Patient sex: M
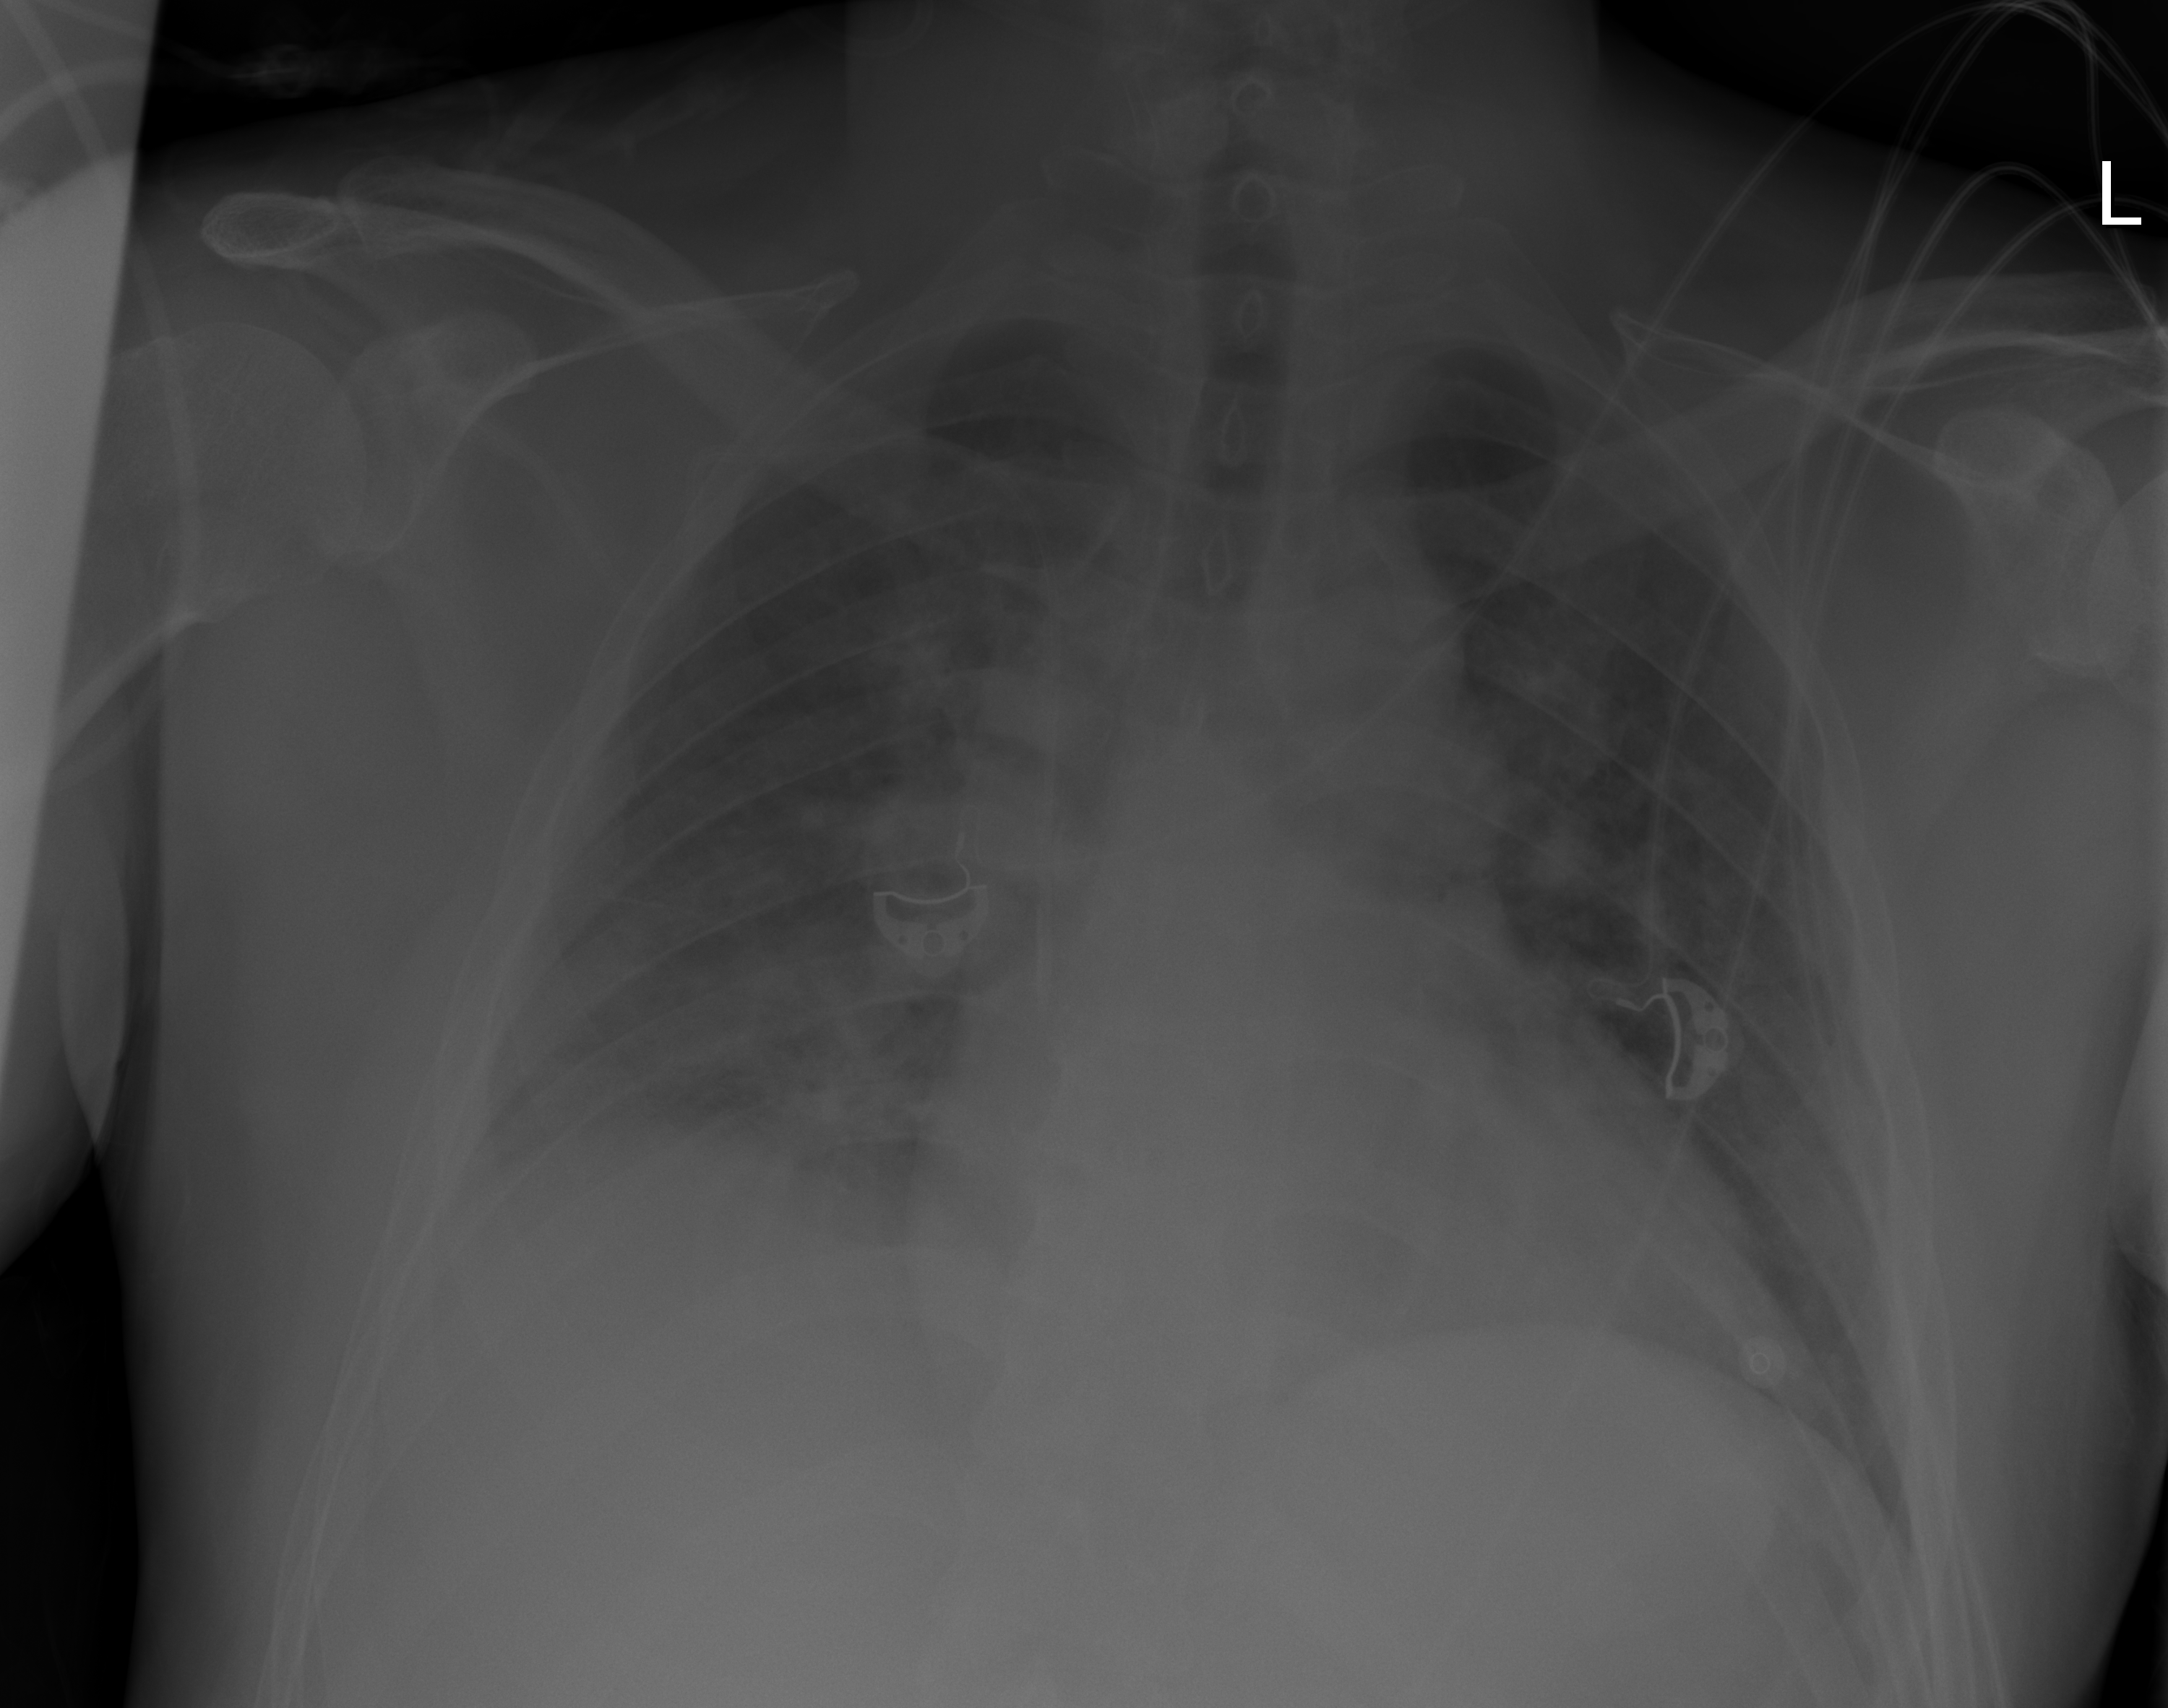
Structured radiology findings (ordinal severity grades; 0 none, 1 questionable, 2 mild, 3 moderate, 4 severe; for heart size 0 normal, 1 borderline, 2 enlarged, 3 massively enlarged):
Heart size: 1
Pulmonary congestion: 2
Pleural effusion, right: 2
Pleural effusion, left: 0
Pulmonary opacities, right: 2
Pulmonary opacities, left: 2
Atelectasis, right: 2
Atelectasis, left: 2